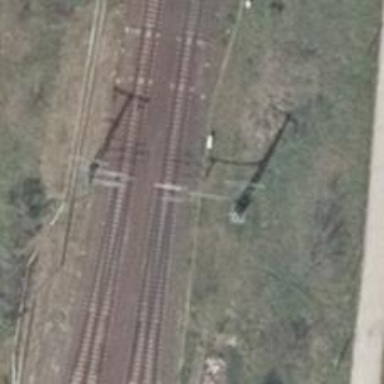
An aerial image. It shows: Power pole.